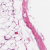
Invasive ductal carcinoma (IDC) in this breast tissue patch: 0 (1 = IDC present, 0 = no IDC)